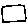
Label: square